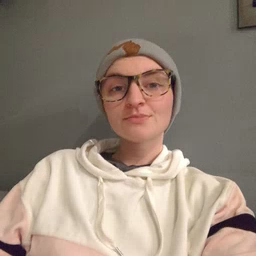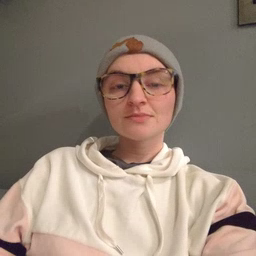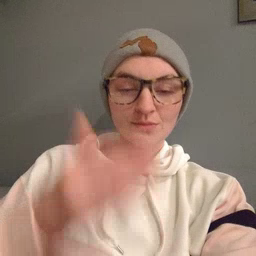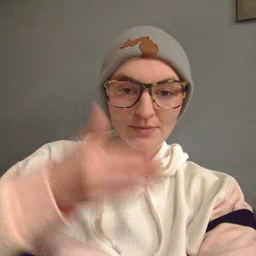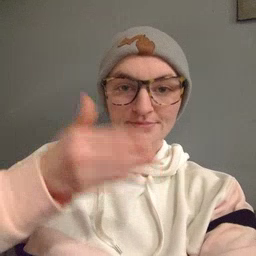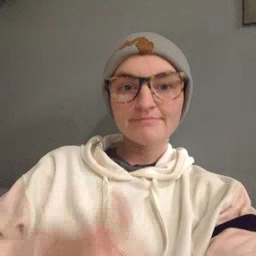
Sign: glasswindow